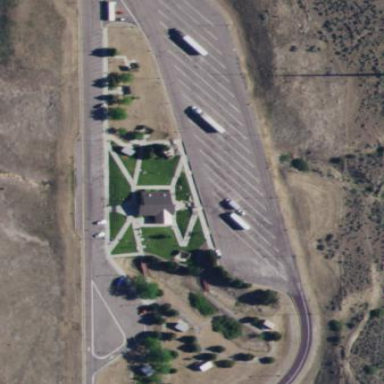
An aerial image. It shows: Rest area on the road.